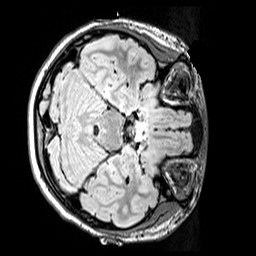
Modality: FLAIR
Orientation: axial
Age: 11
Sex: female
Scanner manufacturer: siemens
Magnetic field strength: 3 T
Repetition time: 5 s
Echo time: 0.388 s